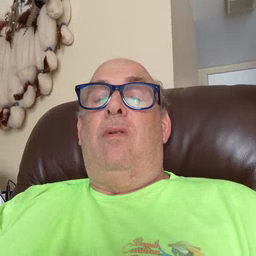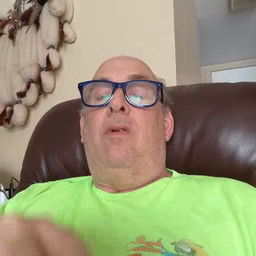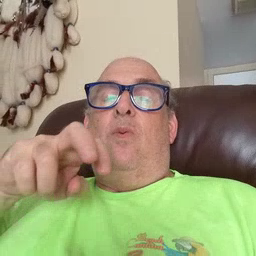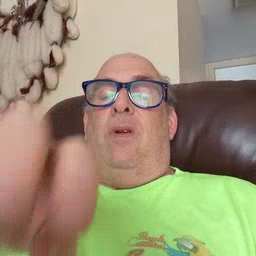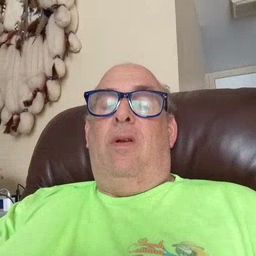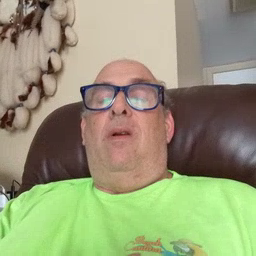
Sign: ride